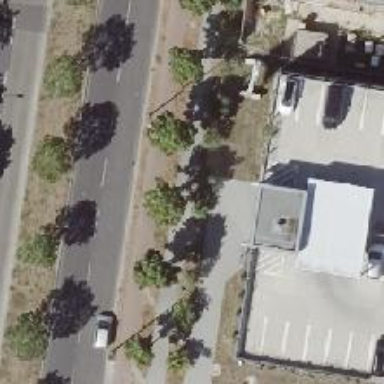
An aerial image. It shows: Footway.